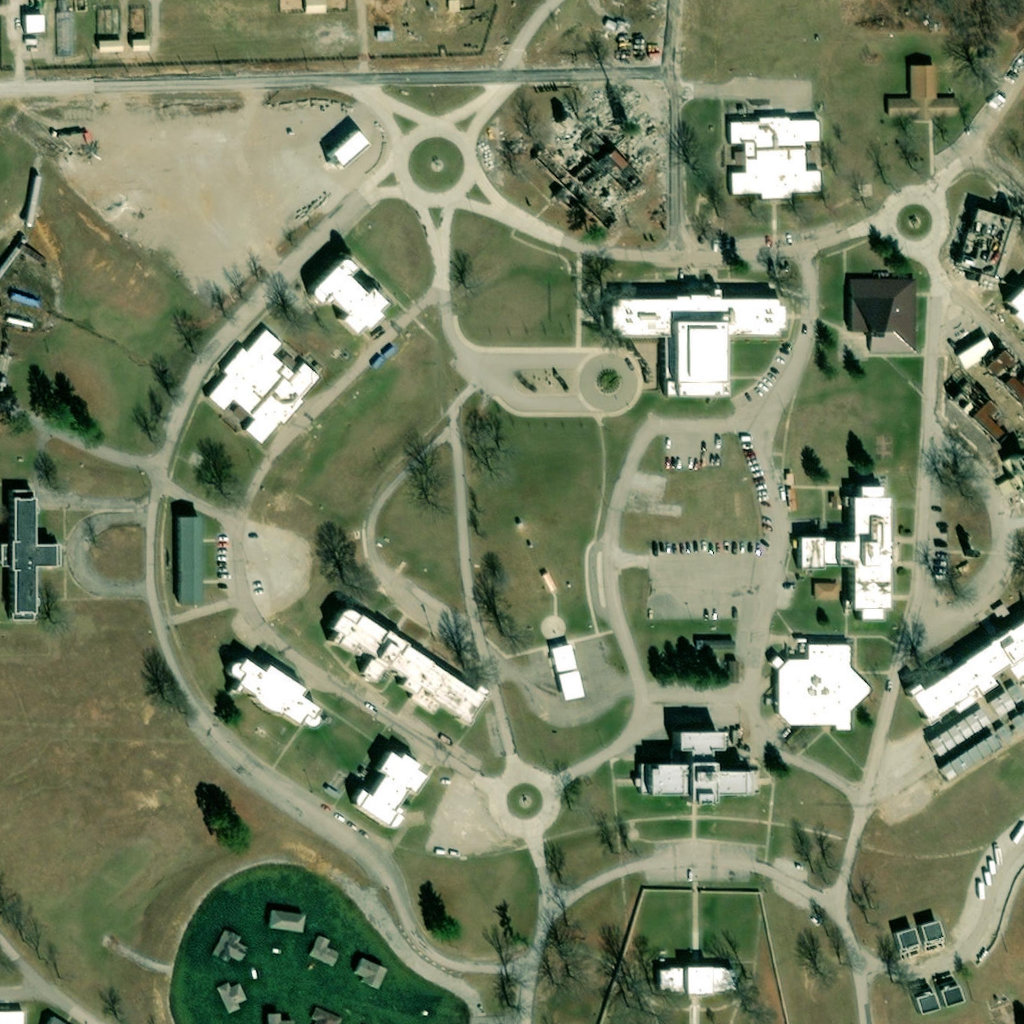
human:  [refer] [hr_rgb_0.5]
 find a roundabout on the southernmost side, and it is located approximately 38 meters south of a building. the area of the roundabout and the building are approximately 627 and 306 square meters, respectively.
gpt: <box>[[48, 75, 54, 81, 0]]</box>

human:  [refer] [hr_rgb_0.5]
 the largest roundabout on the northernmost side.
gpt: <box>[[38, 12, 46, 20, 0]]</box>